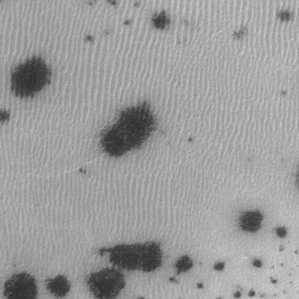
Label: frost